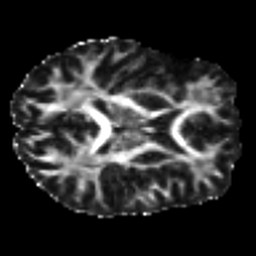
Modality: FA
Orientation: axial
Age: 23
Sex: male
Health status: ill
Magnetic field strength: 3 T
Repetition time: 9 s
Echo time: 0.093 s